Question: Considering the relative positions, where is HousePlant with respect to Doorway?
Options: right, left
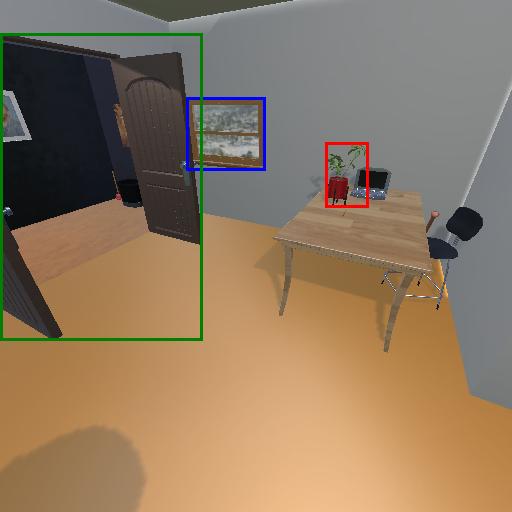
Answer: right